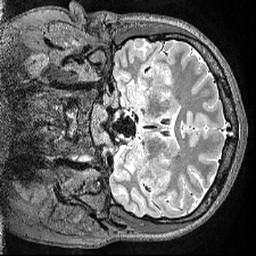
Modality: T2w
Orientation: coronal
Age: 24
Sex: female